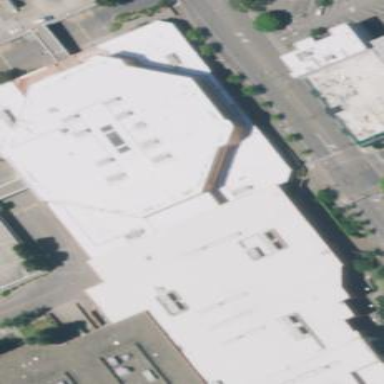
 painted grey. The building itself is tan in color."